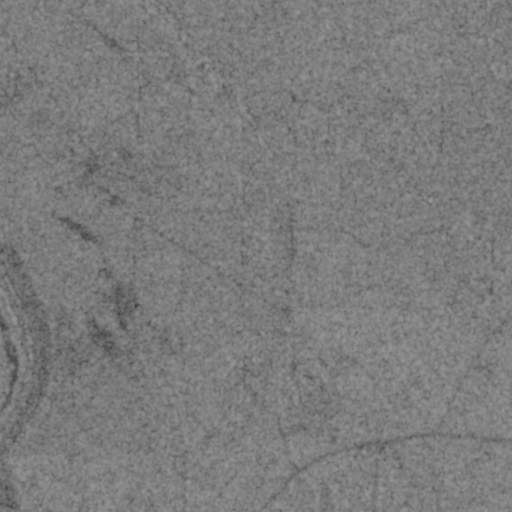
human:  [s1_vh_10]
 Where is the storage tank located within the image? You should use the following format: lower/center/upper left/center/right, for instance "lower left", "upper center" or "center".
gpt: The storage tank is located in the lower right of the image.
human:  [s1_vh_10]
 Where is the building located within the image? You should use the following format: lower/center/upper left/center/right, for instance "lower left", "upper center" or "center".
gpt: The building is located in the lower of the image.
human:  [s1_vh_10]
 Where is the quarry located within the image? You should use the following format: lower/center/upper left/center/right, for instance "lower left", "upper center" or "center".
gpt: There is no quarry in the image.

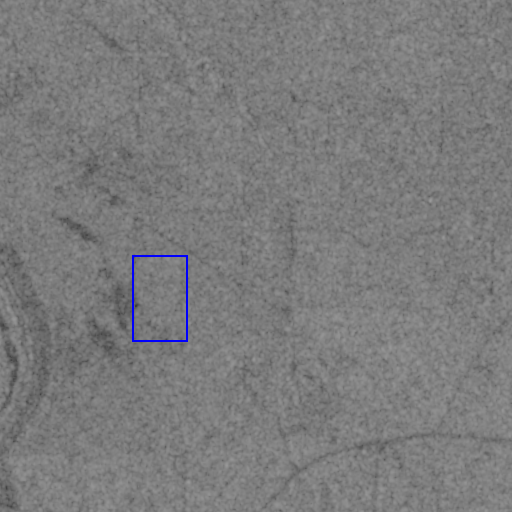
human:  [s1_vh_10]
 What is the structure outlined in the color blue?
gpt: There is no blue outline.
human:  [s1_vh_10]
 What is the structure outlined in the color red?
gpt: There is no structure outlined in red.